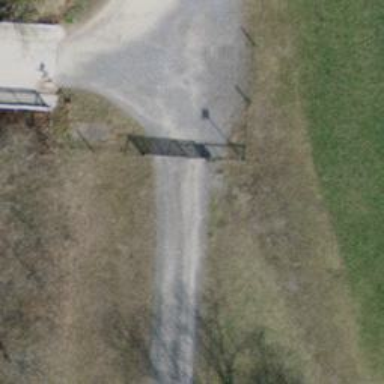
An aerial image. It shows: Gate.